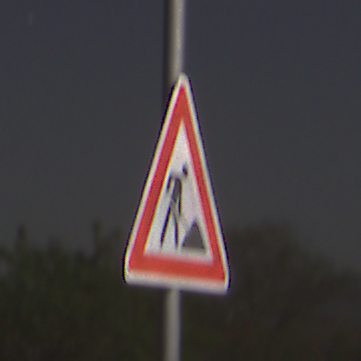
Verkehrszeichen: Arbeitsstelle
Umgebung: Outdoor, Nature
Tageszeit: Night
Wetter: Clear
Licht: Natural
Jahreszeit: NotSpecified
Kontrast: HighContrast